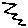
Label: zigzag